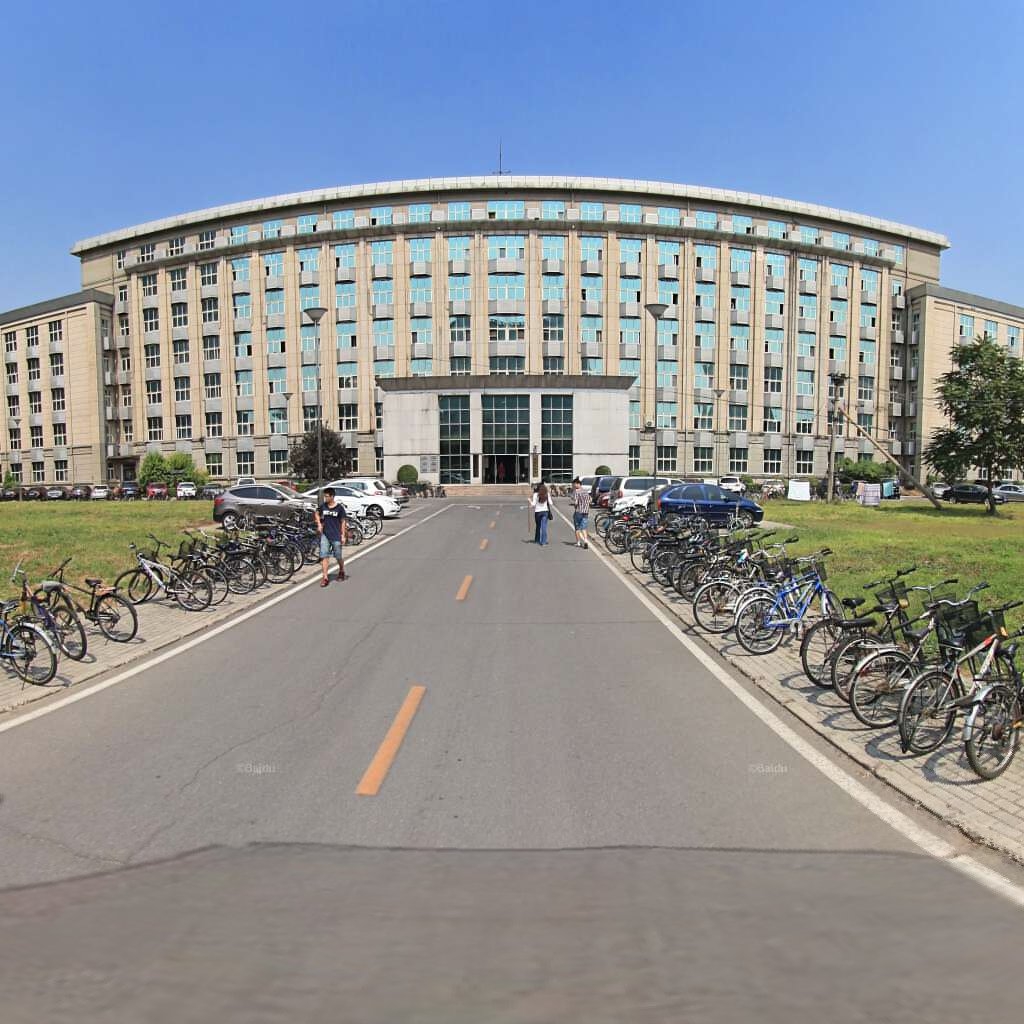
Region: Haidian
Road damage annotations: longitudinal crack, transverse crack, transverse crack, transverse crack